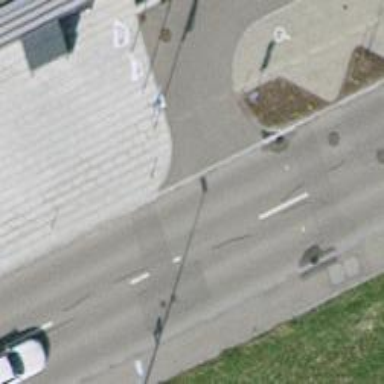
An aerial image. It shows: Flagpole which is man-made.